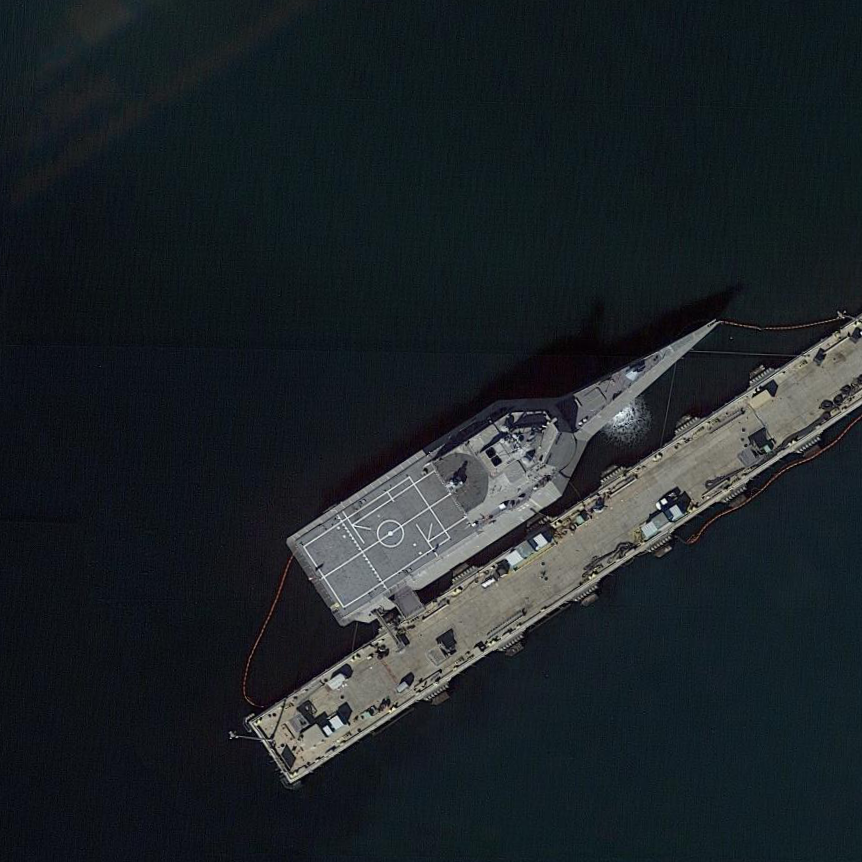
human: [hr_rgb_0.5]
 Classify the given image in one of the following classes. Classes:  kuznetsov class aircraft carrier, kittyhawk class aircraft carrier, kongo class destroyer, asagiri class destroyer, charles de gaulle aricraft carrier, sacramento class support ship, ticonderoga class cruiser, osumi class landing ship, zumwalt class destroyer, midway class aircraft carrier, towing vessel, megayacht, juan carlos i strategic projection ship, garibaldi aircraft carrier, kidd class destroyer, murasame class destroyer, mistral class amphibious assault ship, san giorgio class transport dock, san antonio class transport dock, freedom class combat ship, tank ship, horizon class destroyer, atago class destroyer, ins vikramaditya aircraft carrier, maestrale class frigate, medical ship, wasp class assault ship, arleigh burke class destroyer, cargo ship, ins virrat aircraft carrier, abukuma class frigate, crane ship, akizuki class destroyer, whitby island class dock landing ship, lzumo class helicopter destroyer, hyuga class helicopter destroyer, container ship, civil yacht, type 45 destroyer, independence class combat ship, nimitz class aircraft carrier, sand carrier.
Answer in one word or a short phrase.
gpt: Independence class combat ship